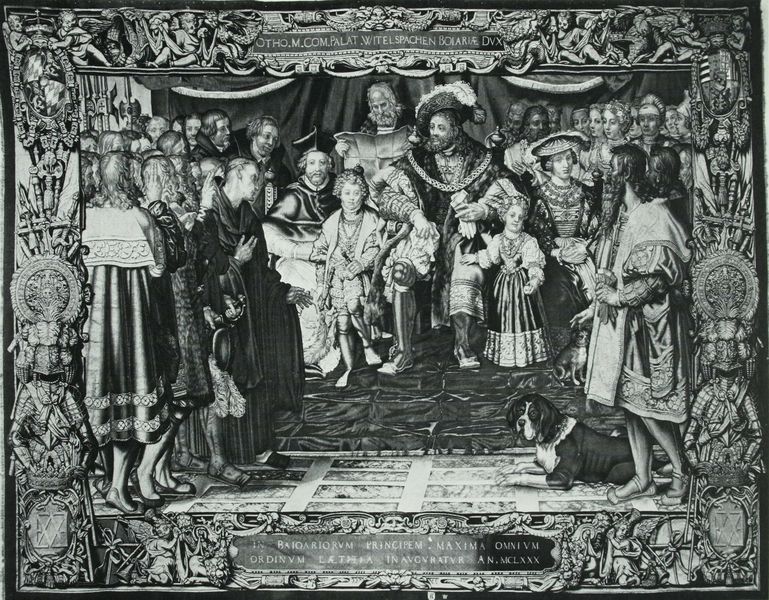
Titel: Die Huldigung der bayerischen Stände
Künstler: Peter Candid
Standort: München
Institution: Münchener Hof
Schlagwörter: adler, blau, dunkel, feder, gemälde, gruppe, mann, schatten, umhang, weiß, frauen, menschen, mädchen, blume, frau, grau, handschuhe, hell, hut, hüte, kleid, kleider, licht, männer, raum, schmuck, schwarz, szene, zeichnung, hund, hunde, obst, rot, schloss, fest, gesellschaft, leute, muster, ornament, teppich, versammlung, bart, feier, band, barock, federn, pelz, rahmen, gruppenporträt, vorhang, wache, boden, gewand, kutte, mantel, adel, familie, kind, instrumente, renaissance, kinder, engel, putto, skulptur, federhut, schrift, rahmung, perspektive, abstrakt, kette, graphik, hof, rand, figuren, kaiser, könig, lanze, thron, bordüre, kartusche, wandteppich, inschrift, ornamente, stufe, junge, foto, schild, knabe, kreuz, palast, umrahmung, druck, schwarz weiss, druckgrafik, monogramm, radierung, stich, schwert, schwerter, text, waffen, waffe, beschriftung, degen, herrscher, kardinal, entwurf, gruppenbild, ritter, fürst, rüstung, wappen, karte, gotisch, priester, tapisserie, mönch, lanzen, familienbild, könige, elisabeth, hellebarden, heilige, speer, speere, fresko, dürer, königsfamilie, prunk, gewebe, perücken, posaune, kupferstich, putti, hofstaat, zelt, bund, kleinwüchsig, hnd, latein, lateinisch, schilde, trophäen, heinrich, kurfürst, schrifttafel, medaillons, henry, holbein, knder, behang, gesandschaft, einigung, kartuschen, kollane, baldachim, cranach, wittelsbacher, wappenschild, wittelsbach, zierrahmen, untertanen, salomo, menshen, hiund, wappe, nachfolge, hermeln, wappenschilde, verhiehrung, zerimonie, tenture, maximilien, cranch, basset